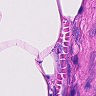
Metastatic tissue present: no